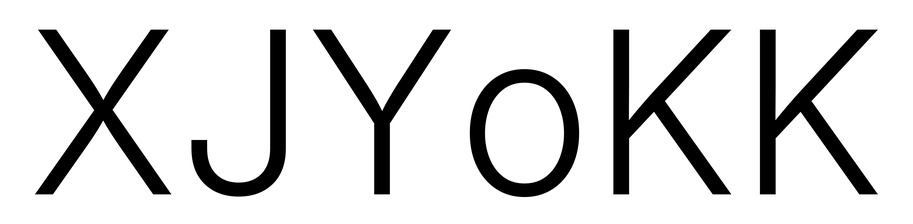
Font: Inter_Light